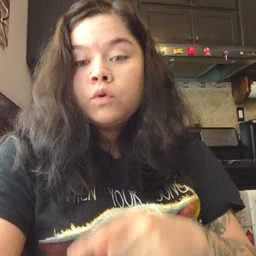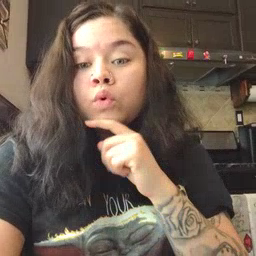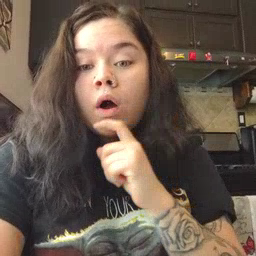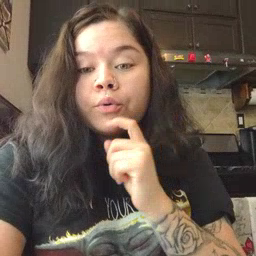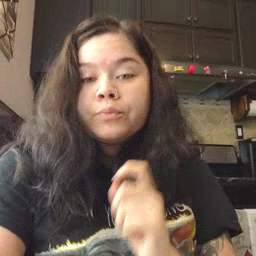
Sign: dryer